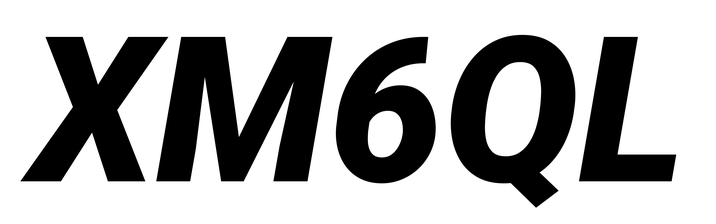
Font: Roboto-Italic_Black_Italic